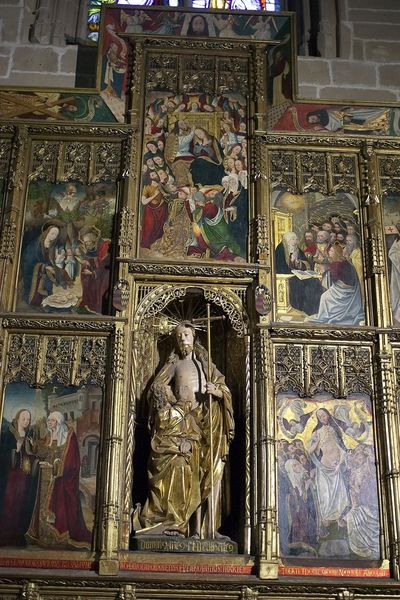
Titel: Kathedrale von Pamplona
Künstler: Jaques Perut
Standort: Pamplona, Kathedrale (EU - E - Navarra)
Schlagwörter: flügel, gemälde, mann, nackt, ausschnitt, fenster, holz, tuch, johannes, rahmen, täufer, niederlande, kirche, figur, gold, gotik, skulptur, schrift, bilder, stab, mauer, detail, lamm, kreuz, strahlen, text, knien, altar, hochaltar, schnitzerei, heiligenschein, nimbus, christus, jesus, christlich, heiliger, flämisch, taufe, maria, anbetung, heimsuchung, tafelbild, himmelfahrt, verkündigung, geburt, tryptichon, retabel, tafeln, kreuzstab, weltgericht, van eyck, eyck, tafelmalerei, orthodox, altarretabel, tafelbilder, retable, bildnise, bilbel, alte testament, gottestock, heimsuchnung, hochalter